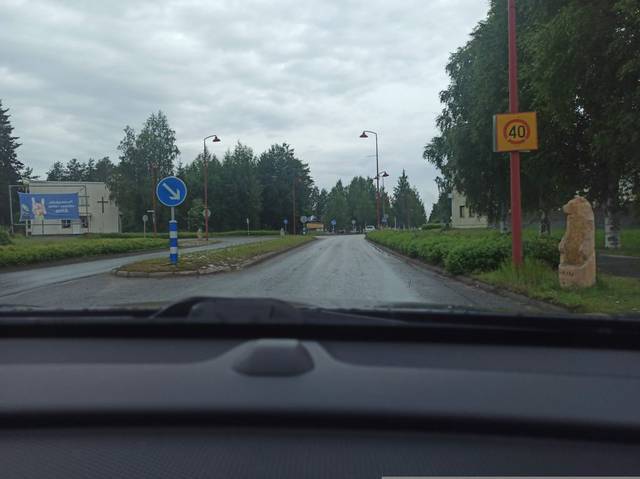
Region: Finland
Coordinates: 62.668, 30.939